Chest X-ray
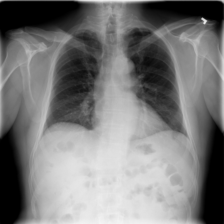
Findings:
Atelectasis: negative
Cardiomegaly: negative
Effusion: negative
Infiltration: negative
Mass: negative
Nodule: negative
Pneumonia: negative
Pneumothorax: negative
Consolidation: negative
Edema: negative
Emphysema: negative
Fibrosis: negative
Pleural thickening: negative
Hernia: negative